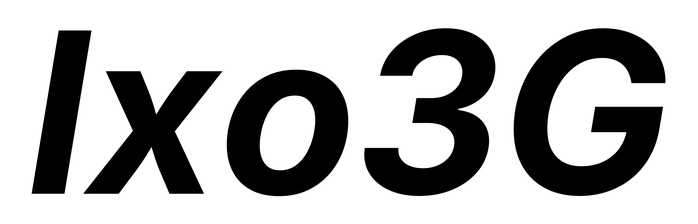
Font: Inter-Italic_Bold_Italic